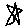
Label: star